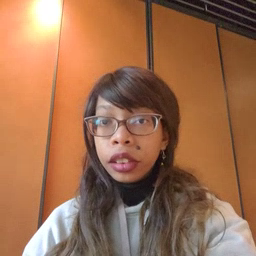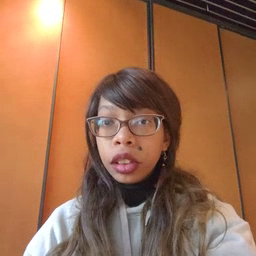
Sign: book